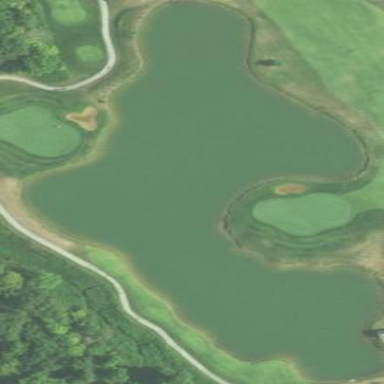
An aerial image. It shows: Scenic view of water hazard on golf course. The natural water feature adds beauty to the landscape.